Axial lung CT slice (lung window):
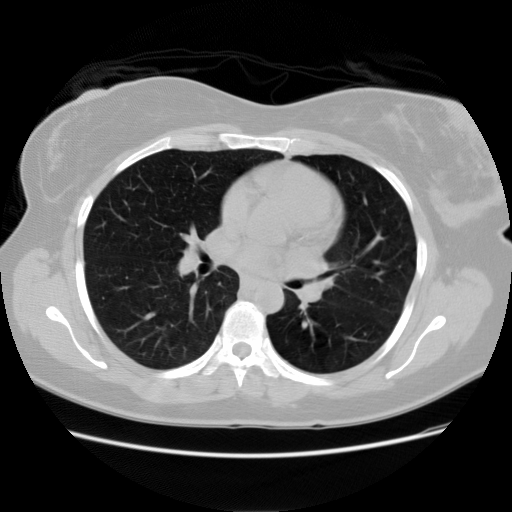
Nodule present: no